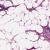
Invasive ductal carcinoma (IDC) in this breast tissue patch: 0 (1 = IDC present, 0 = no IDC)